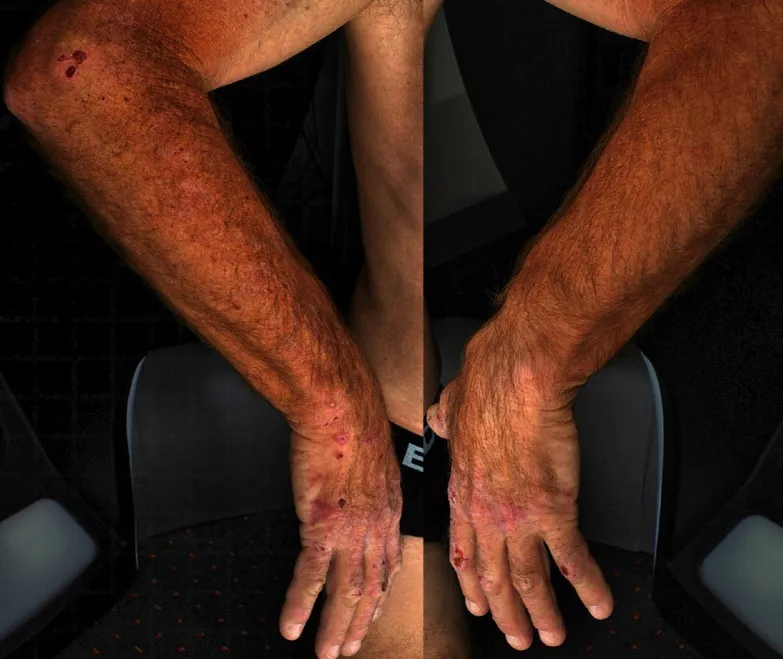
Appearance of the hands showing extensive erosions and intact blisters.
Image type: medical_photograph (skin_photograph)